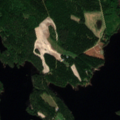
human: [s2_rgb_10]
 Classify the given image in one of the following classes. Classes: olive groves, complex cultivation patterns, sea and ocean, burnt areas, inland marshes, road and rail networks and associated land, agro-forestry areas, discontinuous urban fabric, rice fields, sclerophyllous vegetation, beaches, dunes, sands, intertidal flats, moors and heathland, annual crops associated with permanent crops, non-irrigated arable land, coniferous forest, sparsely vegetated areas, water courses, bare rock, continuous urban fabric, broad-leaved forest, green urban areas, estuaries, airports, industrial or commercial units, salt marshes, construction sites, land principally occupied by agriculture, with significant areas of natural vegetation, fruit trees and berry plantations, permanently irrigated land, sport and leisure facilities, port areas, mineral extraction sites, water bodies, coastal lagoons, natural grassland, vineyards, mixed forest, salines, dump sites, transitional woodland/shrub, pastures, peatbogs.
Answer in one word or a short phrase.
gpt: coniferous forest, mixed forest, water bodies